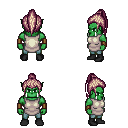
a pixel art fantasy rpg character, male body template, orc, green skin, white tunic, teal pants, white blonde long topknot hairstyle, leather bracers, black shoes, four views (front, back, left, right), 2x2 character sprite sheet, small pixel art, hard edges, no anti-aliasing